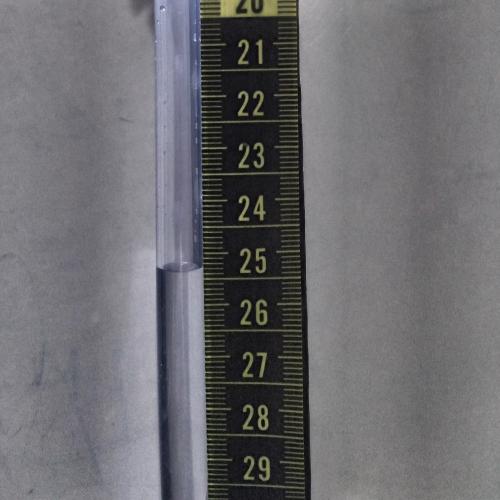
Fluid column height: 25.3 cm